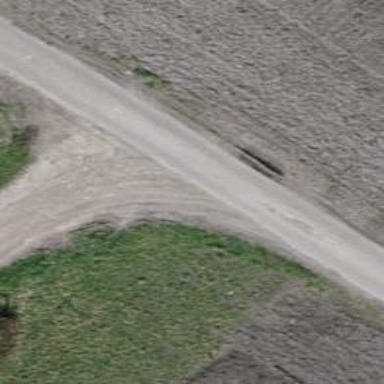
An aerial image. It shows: Asphalt track with grade1 tracktype.